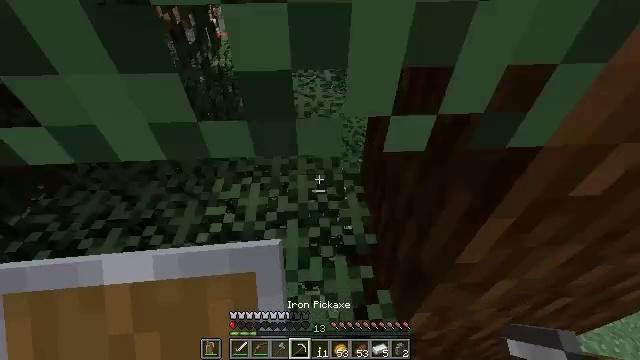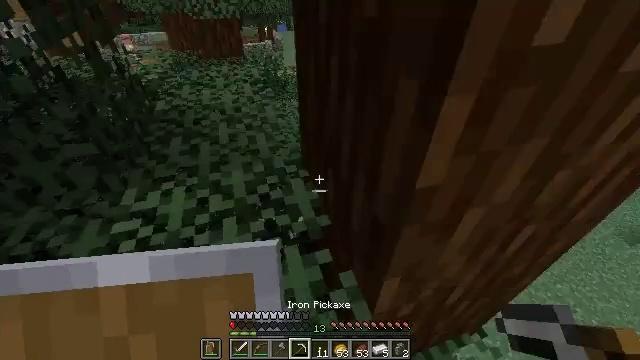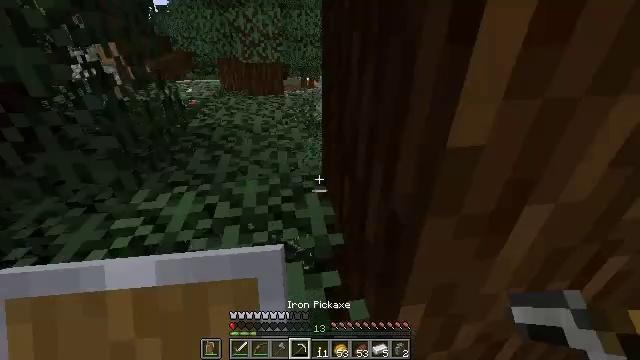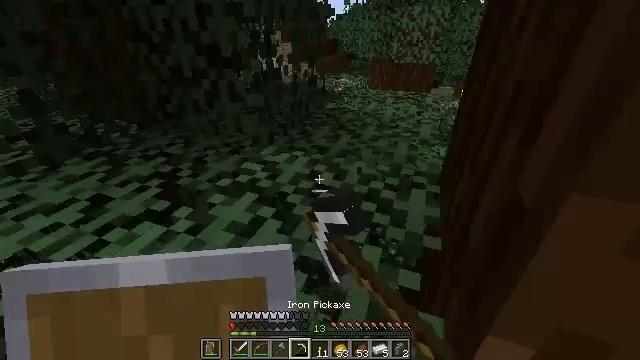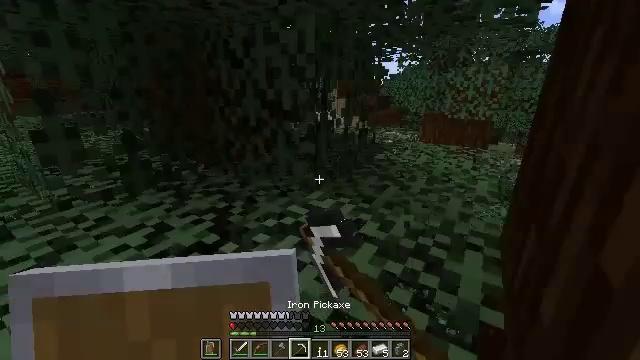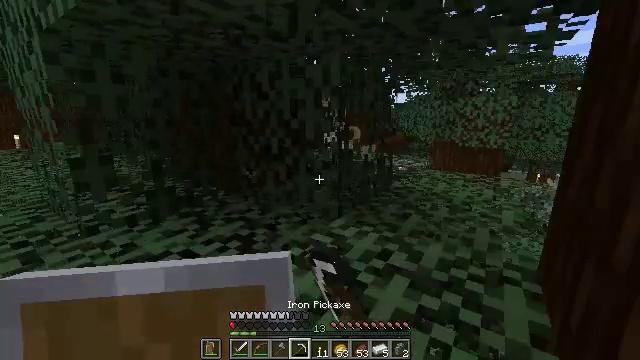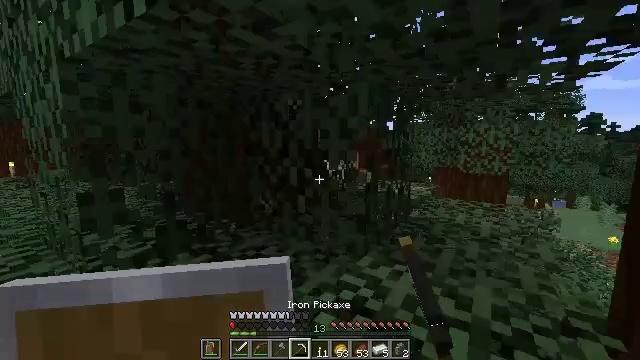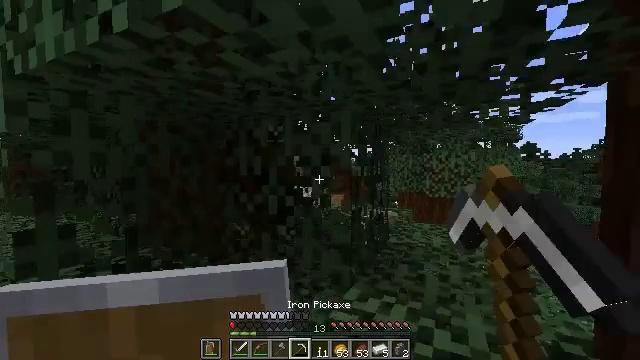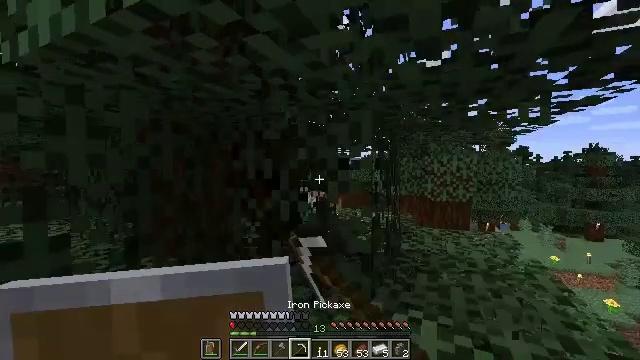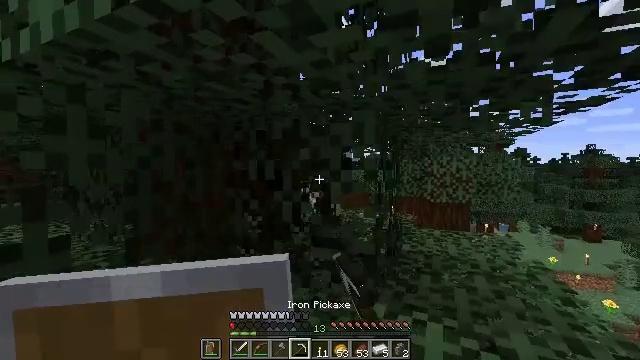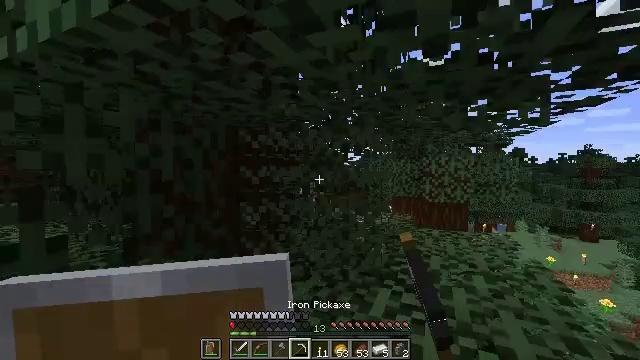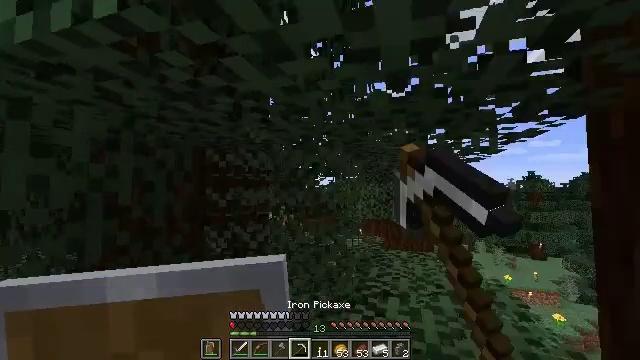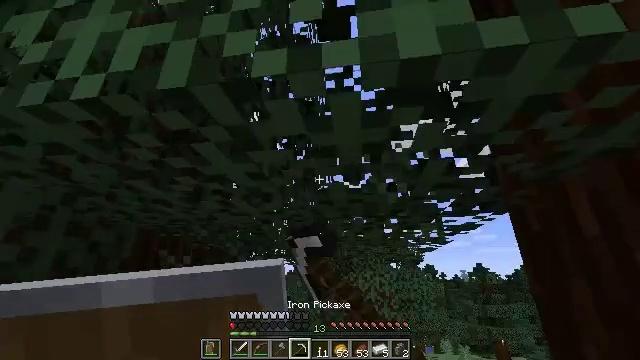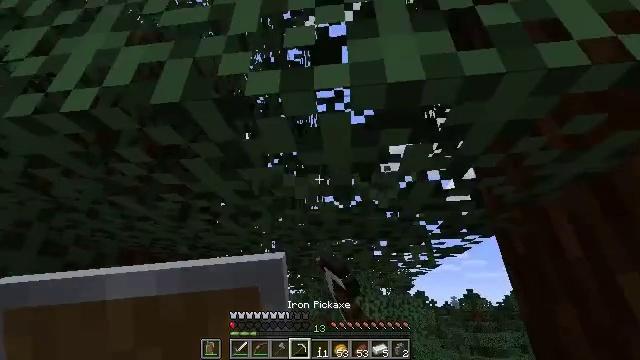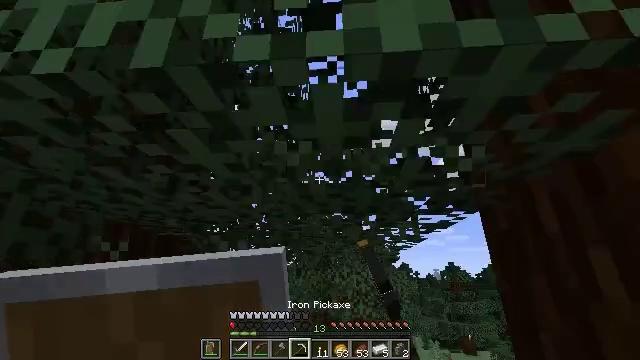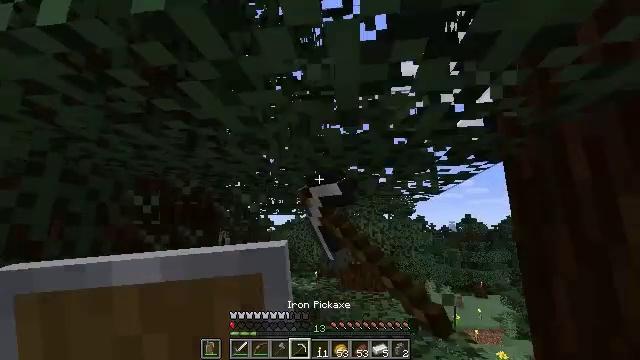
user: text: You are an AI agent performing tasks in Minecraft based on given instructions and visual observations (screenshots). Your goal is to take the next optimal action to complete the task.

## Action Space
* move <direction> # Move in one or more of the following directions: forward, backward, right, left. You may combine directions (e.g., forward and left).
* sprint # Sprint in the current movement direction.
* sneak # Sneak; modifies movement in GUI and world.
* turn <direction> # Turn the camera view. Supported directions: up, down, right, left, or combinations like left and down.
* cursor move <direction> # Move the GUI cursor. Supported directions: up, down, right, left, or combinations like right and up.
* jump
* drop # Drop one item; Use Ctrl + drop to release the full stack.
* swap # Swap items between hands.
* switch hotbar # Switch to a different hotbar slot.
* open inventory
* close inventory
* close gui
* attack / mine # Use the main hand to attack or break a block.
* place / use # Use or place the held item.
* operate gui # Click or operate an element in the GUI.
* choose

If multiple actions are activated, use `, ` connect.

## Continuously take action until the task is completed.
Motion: motion action
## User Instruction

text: Mine spruce leaves from the tree.
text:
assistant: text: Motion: move forward and move right, turn right and up
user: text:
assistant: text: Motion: move forward, turn left and up, attack / mine
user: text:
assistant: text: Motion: move forward, turn left and up, attack / mine
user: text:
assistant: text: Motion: move left, turn left and up, attack / mine
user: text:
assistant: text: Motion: move forward and move left, turn left and up, attack / mine
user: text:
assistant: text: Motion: move forward and move left, turn up, attack / mine
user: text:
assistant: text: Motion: move forward, turn right and up, attack / mine
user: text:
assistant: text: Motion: move forward, turn right, attack / mine
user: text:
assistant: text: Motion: move forward, attack / mine
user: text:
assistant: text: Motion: move forward, attack / mine
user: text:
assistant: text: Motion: move forward, turn right and up, attack / mine
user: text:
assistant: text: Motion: move forward, turn right and up, attack / mine
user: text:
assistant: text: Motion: move forward, turn right and up, attack / mine
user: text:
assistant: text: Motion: move forward, turn right and down, attack / mine
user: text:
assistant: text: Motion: move forward, turn left and down, attack / mine
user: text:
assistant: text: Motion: no_op